Question: I dont understand this example very clearly. The example is taken from Description Logic Handbook.

At the last line of the example, "induction is required, hence such reasoning is not first order". That line completely took me off the guard.
your explanation is much appreicated.
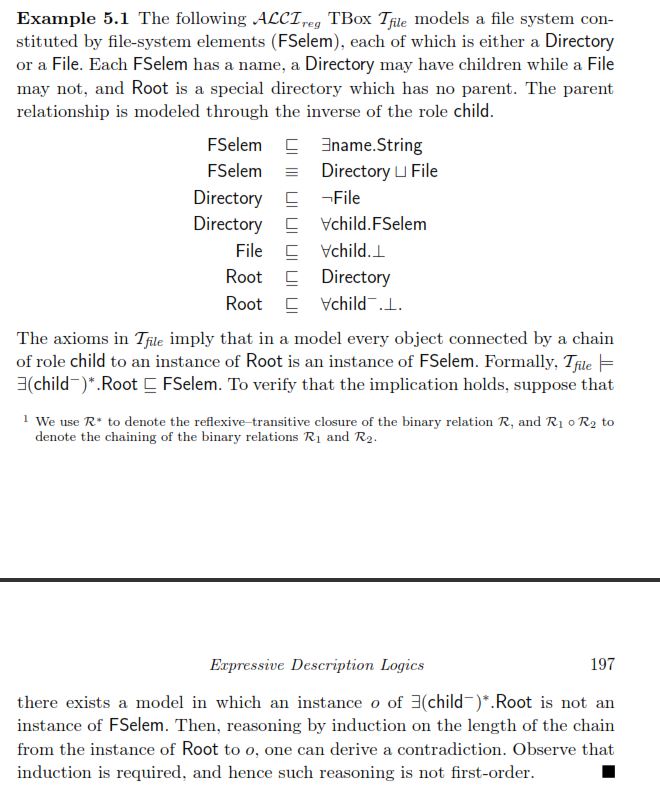
Answer: The quote "induction is required, hence such reasoning is not first order" implies that any proof based on induction requires second-order arithmetic. Discussion of why the inductive form cannot be derived from first-order axioms can be found <URL>.